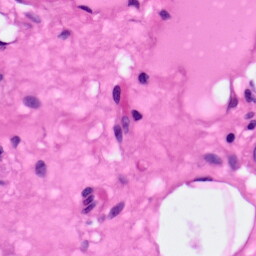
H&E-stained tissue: Pancreatic